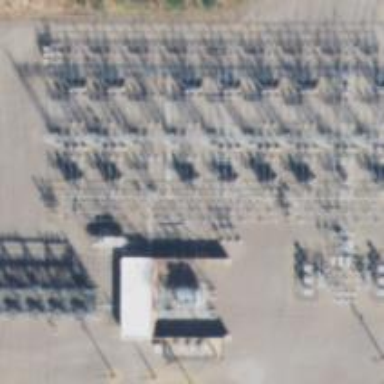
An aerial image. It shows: Switch used for power control.